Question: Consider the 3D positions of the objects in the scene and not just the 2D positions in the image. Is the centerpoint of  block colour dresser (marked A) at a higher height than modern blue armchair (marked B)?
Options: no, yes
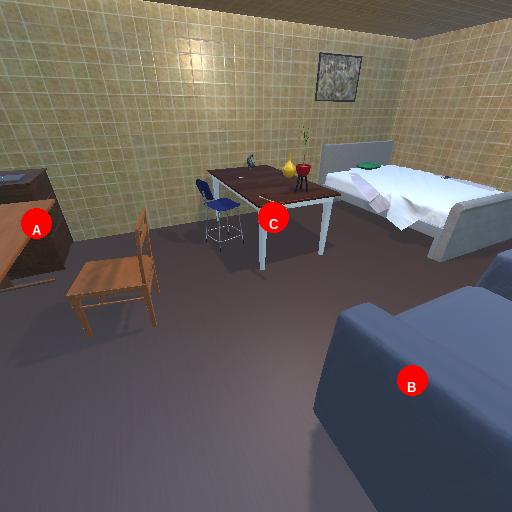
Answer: no